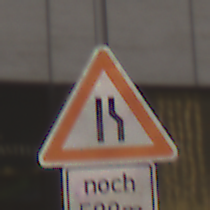
Verkehrszeichen: EinseitigVerengteFahrbahnRechts
Zusatzzeichen unten: LaengeEinerStrecke3
Umgebung: Outdoor, Urban
Tageszeit: Midday
Wetter: Overcast
Licht: Natural
Jahreszeit: NotSpecified
Kontrast: LowContrast